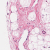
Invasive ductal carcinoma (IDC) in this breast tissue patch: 0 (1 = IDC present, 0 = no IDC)